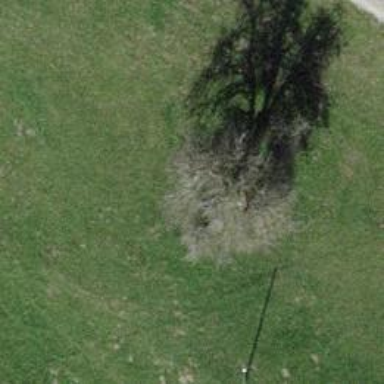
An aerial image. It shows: Urban tree adds touch of nature to the surroundings.